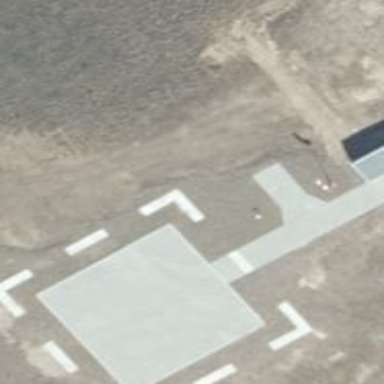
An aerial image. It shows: Image showing helipad at airport.